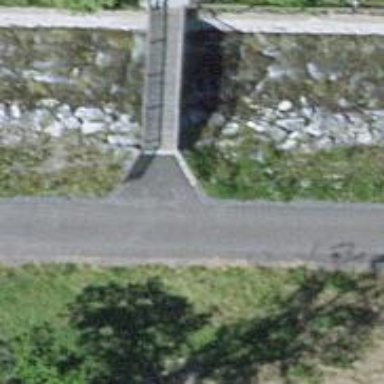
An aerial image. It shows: Paved path crossing beam bridge structure.